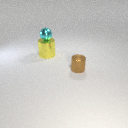
large yellow metal cylinder behind small brown metal cylinder